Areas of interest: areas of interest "Yingyi Industrial Building"
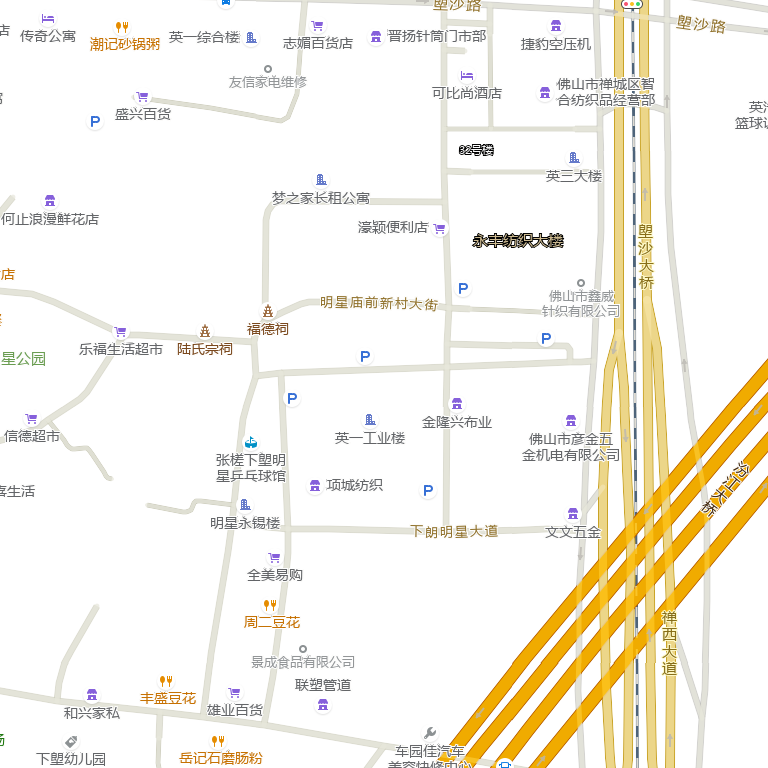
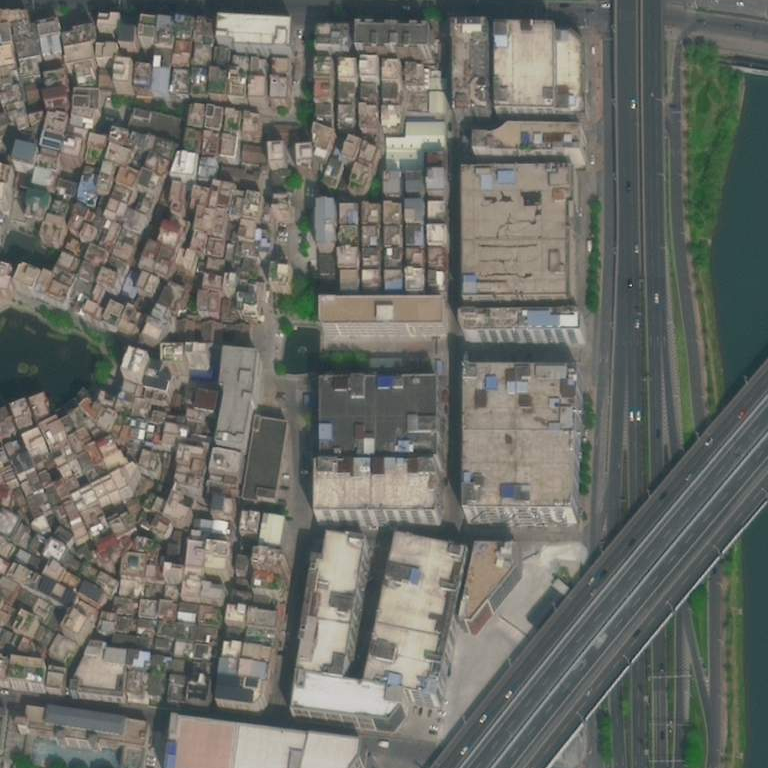